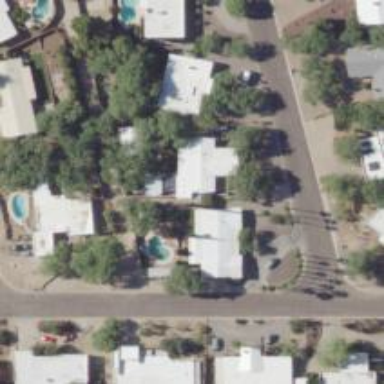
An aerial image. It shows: Alley classified as service road.